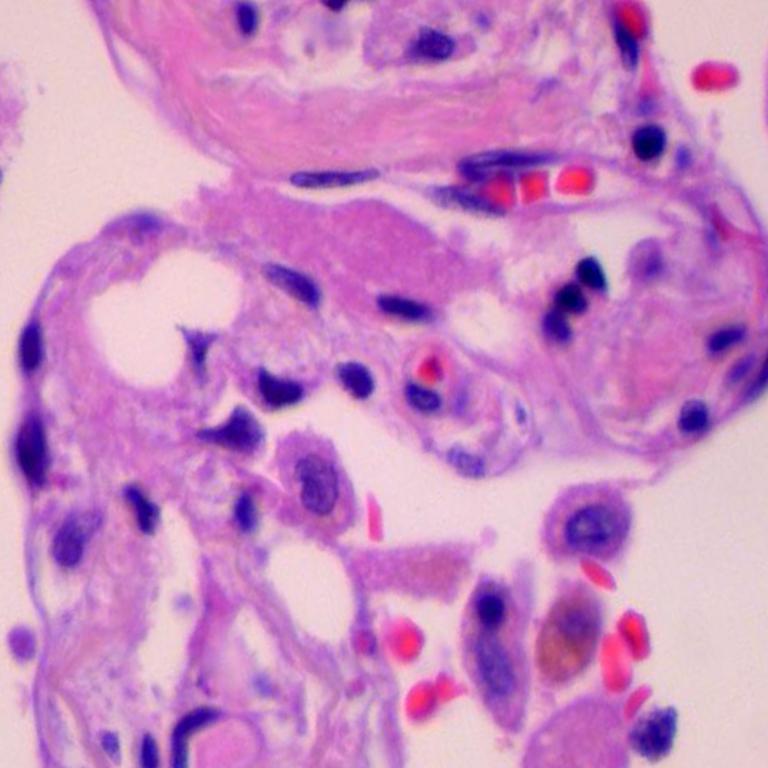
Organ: lung
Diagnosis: benign